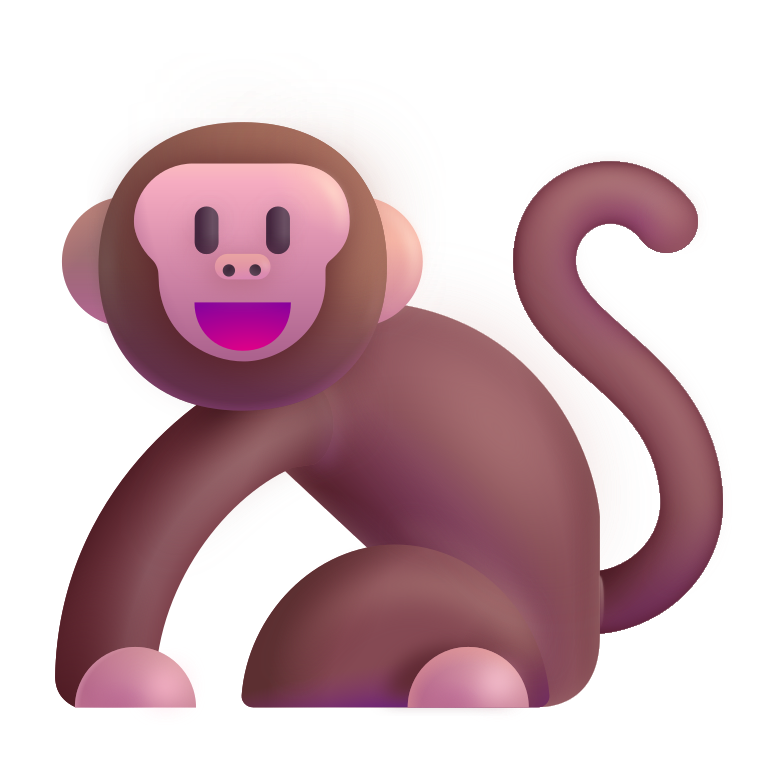
monkey color